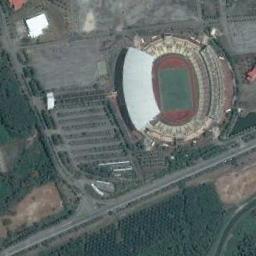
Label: stadium